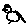
Label: bird